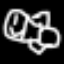
Label: frog